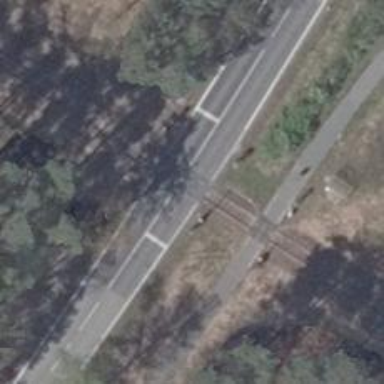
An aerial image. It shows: Level crossing with lights and barriers.